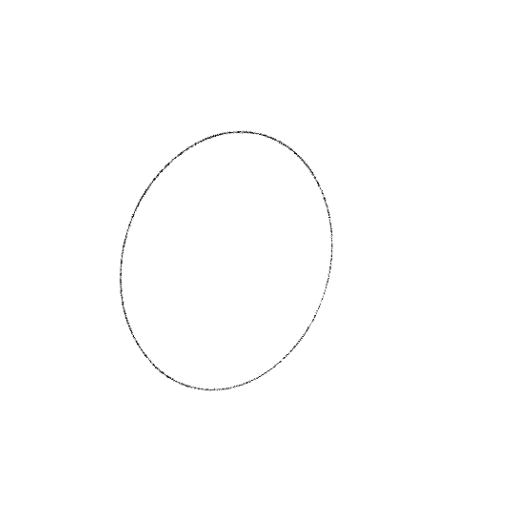
Crossing number: 0